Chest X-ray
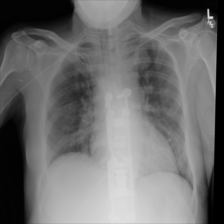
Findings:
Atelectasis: negative
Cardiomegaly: negative
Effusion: negative
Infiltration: negative
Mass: positive
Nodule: negative
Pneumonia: negative
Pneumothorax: negative
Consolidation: negative
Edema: negative
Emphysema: negative
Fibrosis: negative
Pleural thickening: negative
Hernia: negative